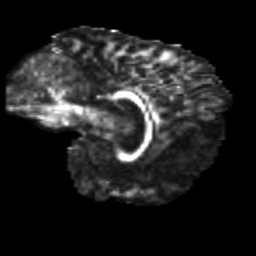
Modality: FA
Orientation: sagittal
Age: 11
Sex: male
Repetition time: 9.4 s
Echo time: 0.089 s